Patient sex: F
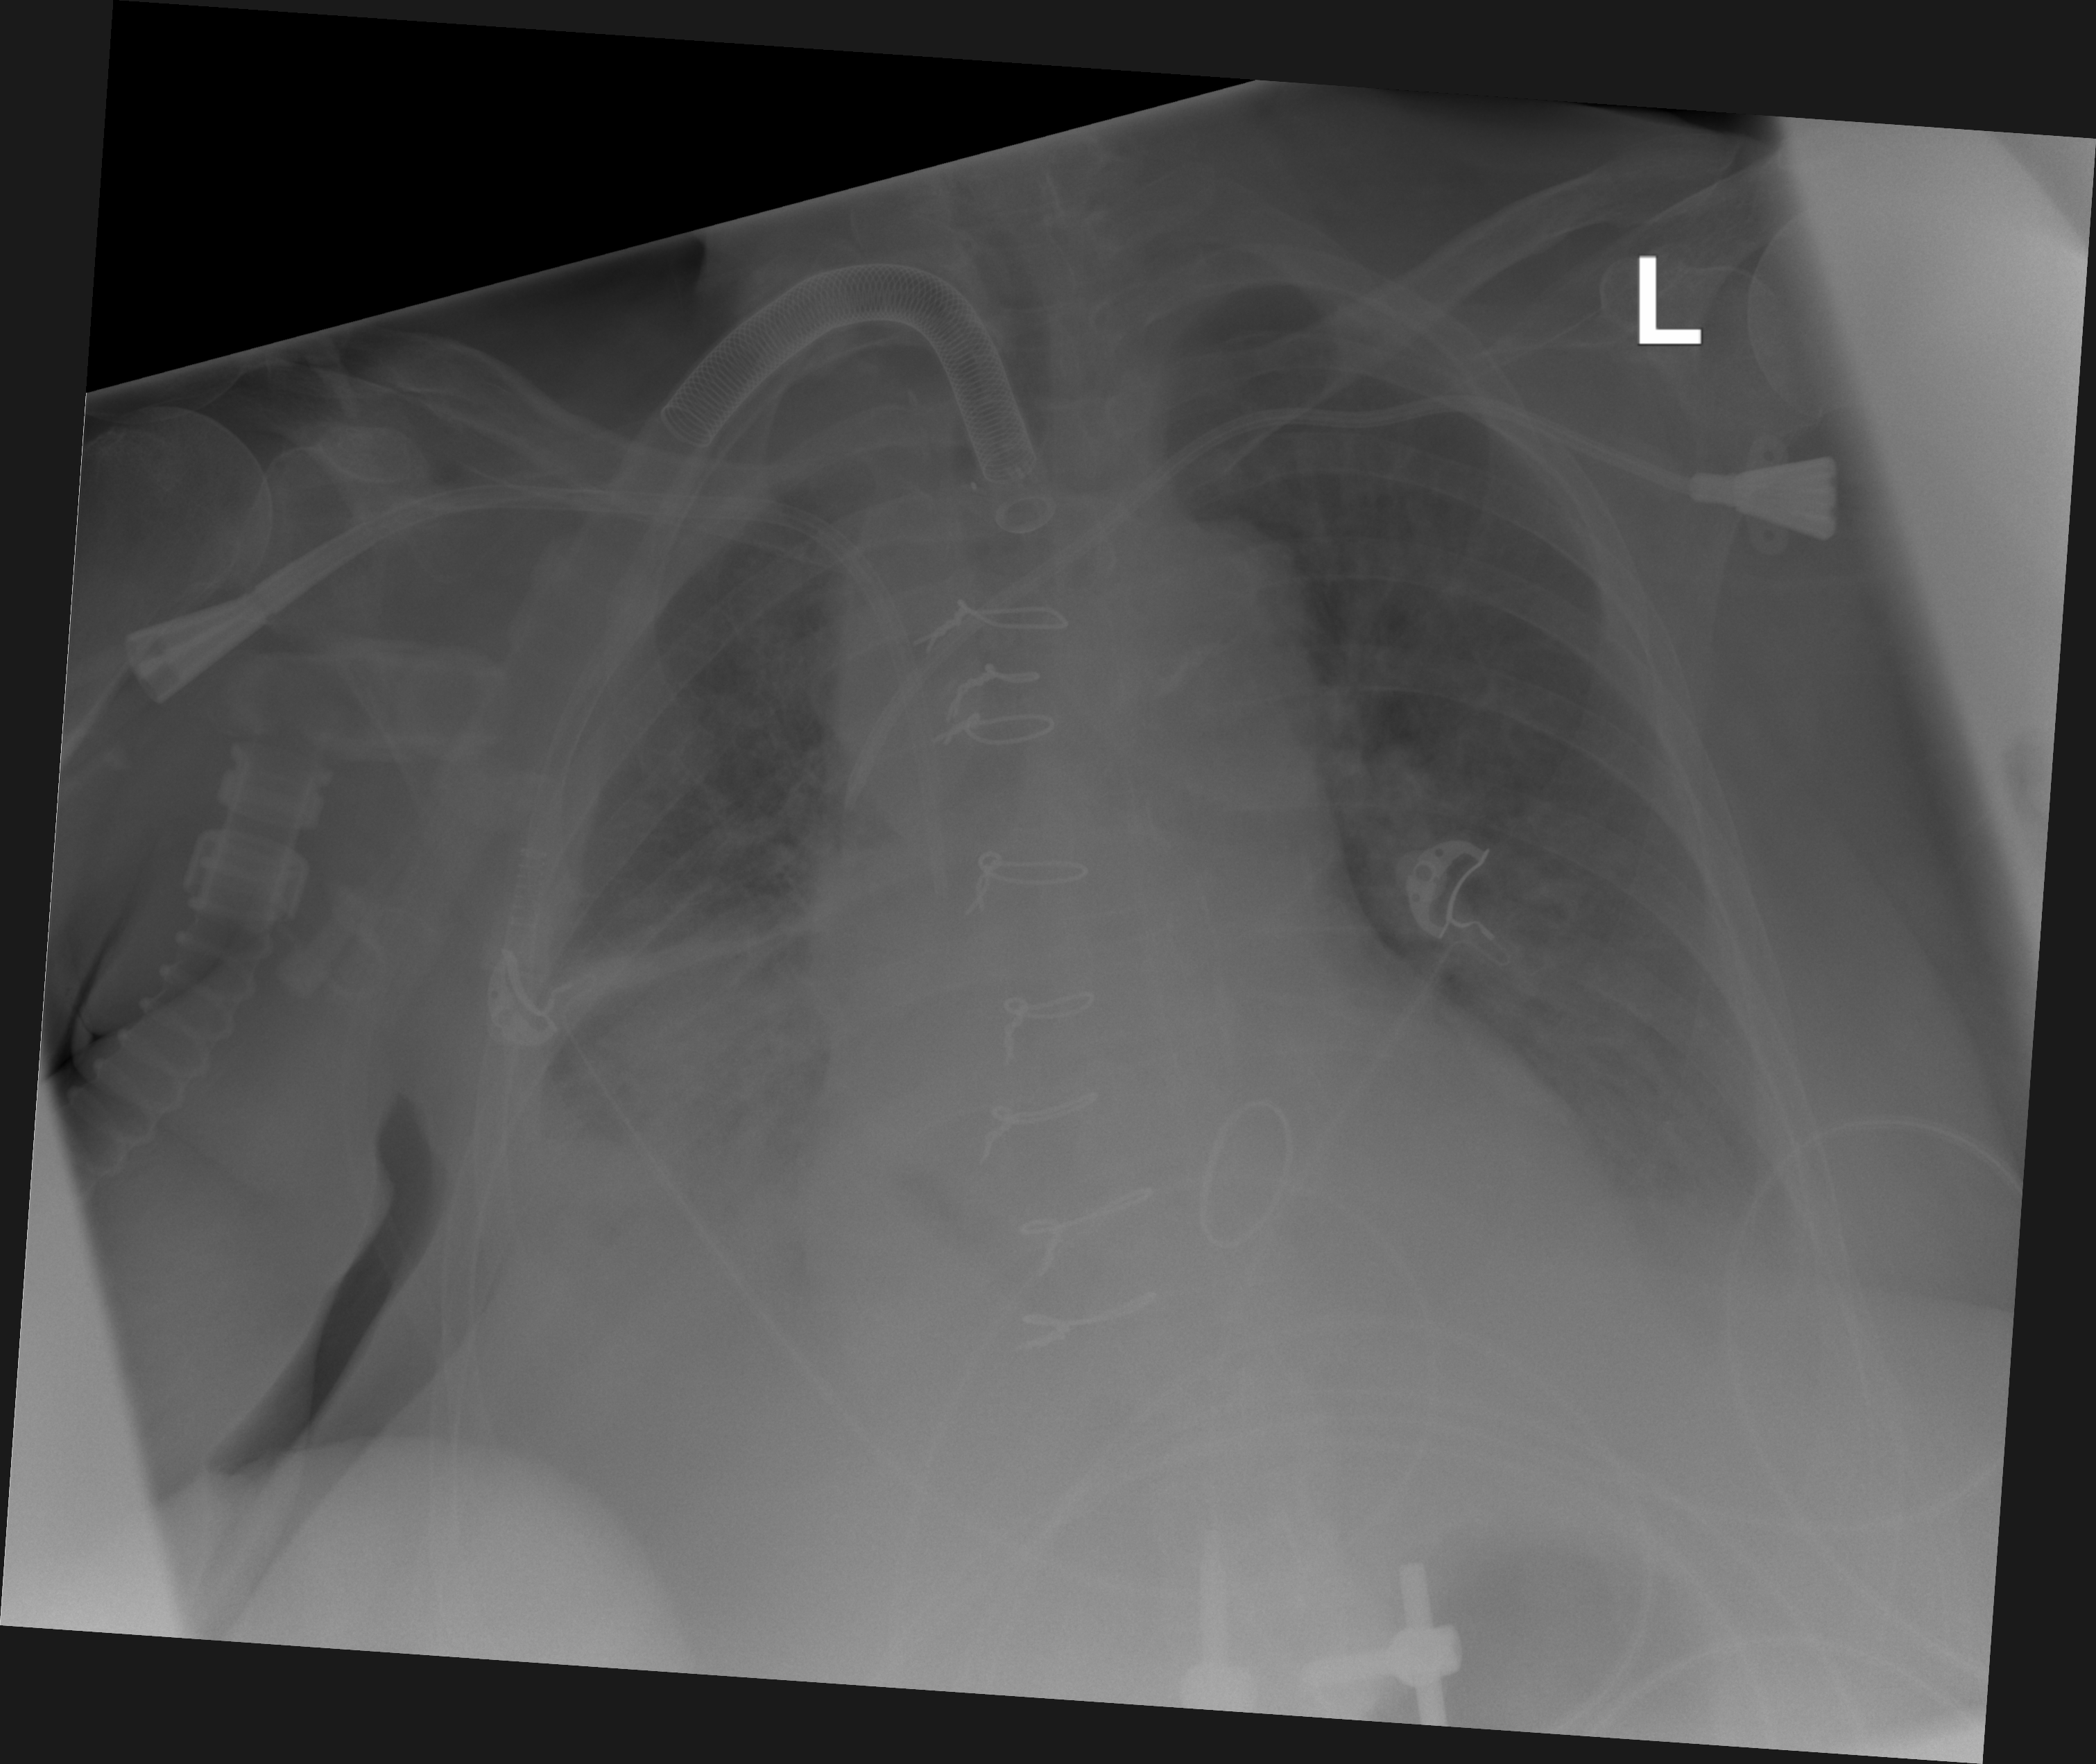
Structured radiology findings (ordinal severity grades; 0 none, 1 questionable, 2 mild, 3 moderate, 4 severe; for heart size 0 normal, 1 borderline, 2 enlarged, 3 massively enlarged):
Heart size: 2
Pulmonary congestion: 2
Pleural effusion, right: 3
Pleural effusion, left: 2
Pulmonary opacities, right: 3
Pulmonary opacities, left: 2
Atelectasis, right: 3
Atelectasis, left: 2